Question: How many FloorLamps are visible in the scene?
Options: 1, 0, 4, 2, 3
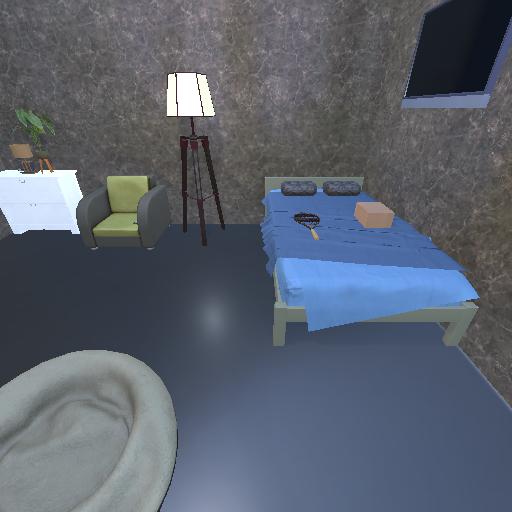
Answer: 1